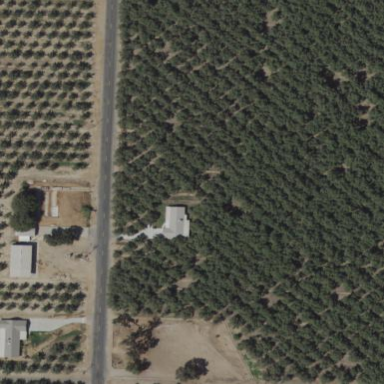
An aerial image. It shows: Orchard.